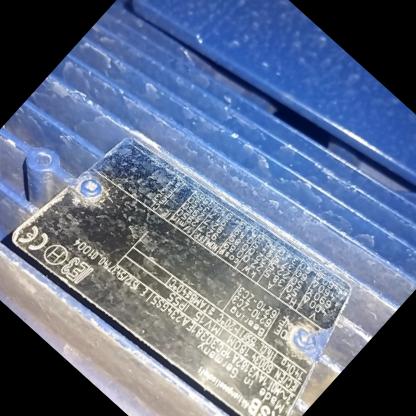
Klasa: tabliczka-znamionowa